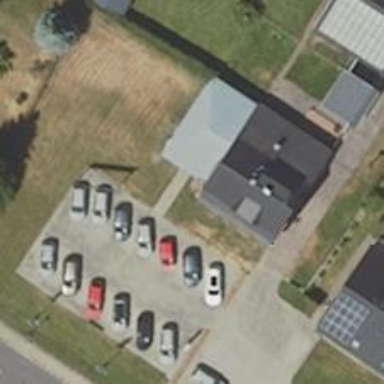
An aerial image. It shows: Shop that sells cars.